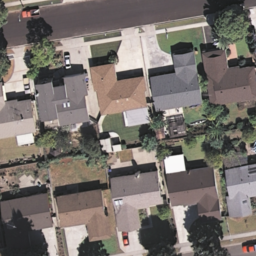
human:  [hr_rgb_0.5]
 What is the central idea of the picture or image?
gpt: medium residential